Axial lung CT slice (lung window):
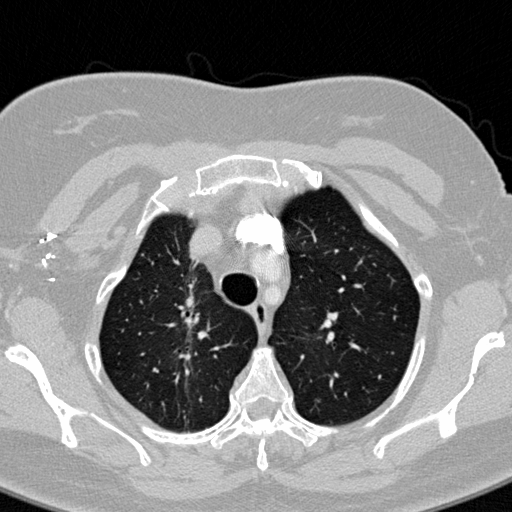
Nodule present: no